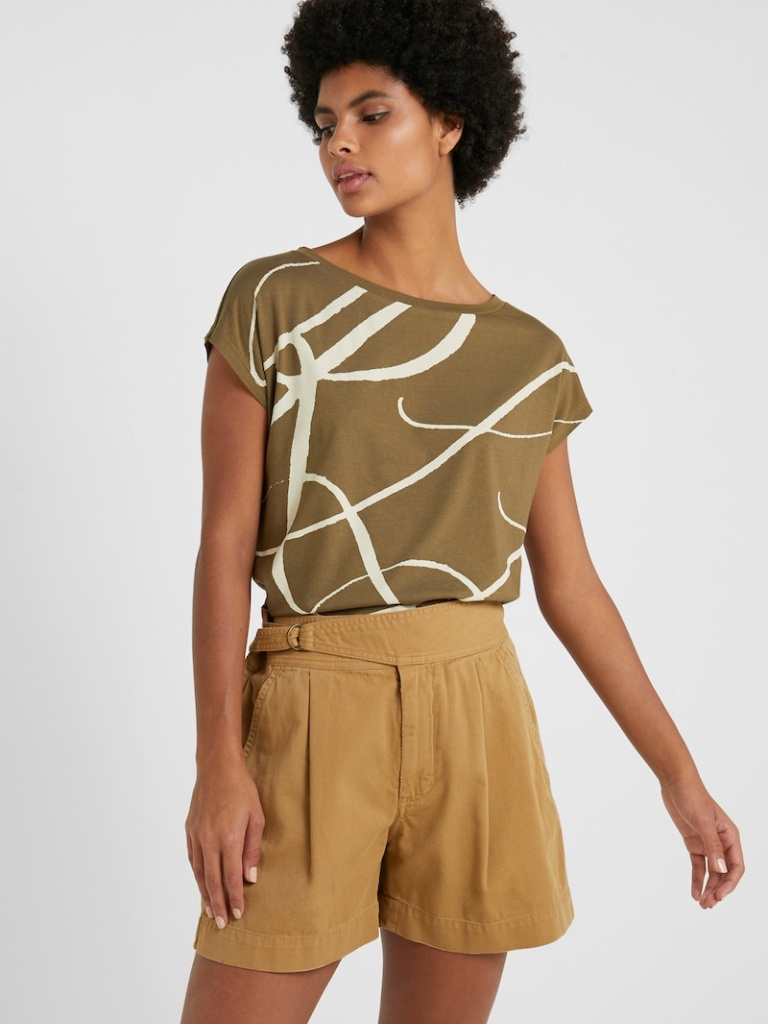
cotton relaxed short sleeve hip length Fully Tucked in crew t-shirt